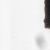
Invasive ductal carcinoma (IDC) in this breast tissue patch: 0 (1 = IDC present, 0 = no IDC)